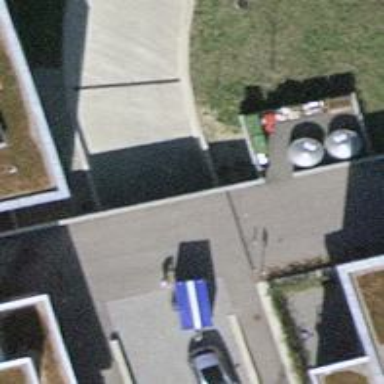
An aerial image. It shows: Parking entrance.